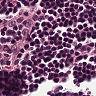
Metastatic tissue present: no